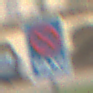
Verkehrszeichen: Taxenstand
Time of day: MorningAfternoon
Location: Outdoor (Suburban)
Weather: Overcast
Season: NotSpecified
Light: Natural